Aerial crown-view tile of a tropical tree (Barro Colorado Island, Panama), acquired 20240813:
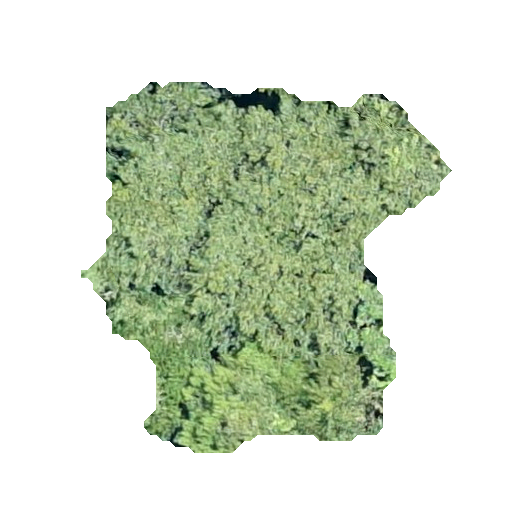
Species: Apeiba tibourbou
GBIF accepted scientific name: Apeiba tibourbou
Crown area: 143.724 m²